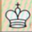
Piece: wK